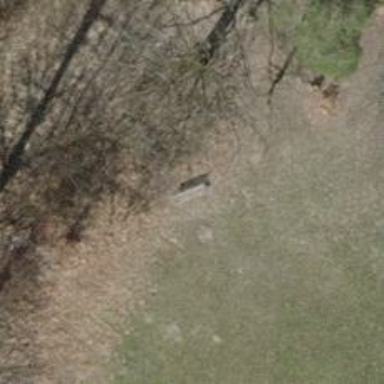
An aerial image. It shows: Brown bench.